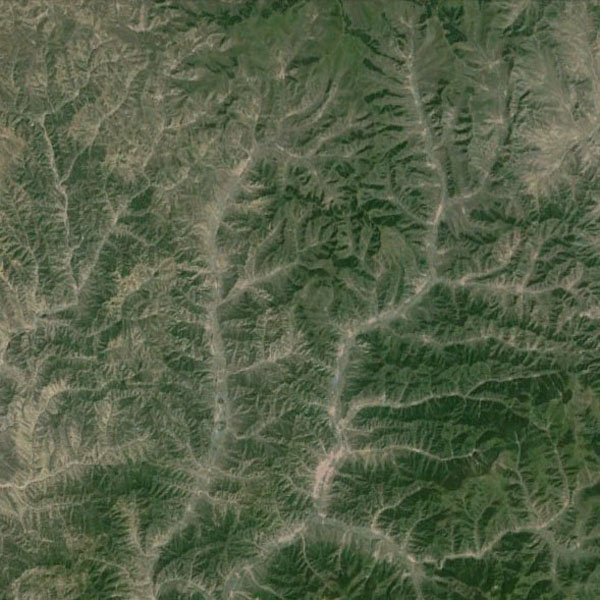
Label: Mountain